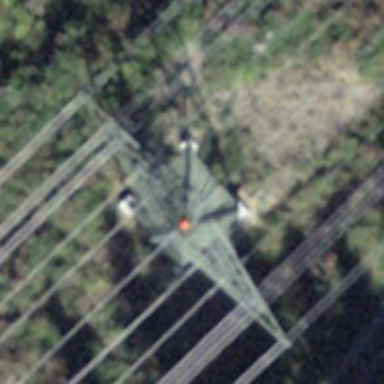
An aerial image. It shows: Lattice structure tower used for power distribution.